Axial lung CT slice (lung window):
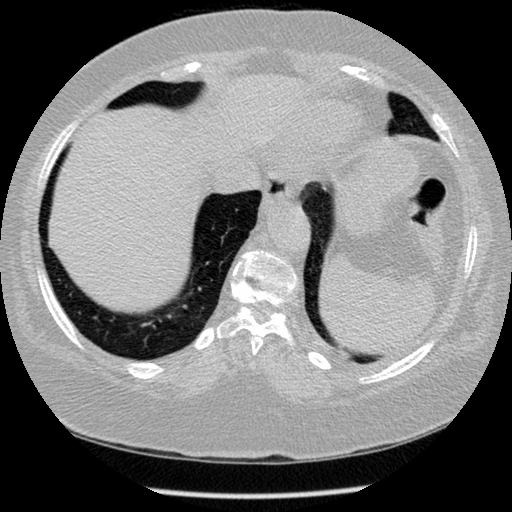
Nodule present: no